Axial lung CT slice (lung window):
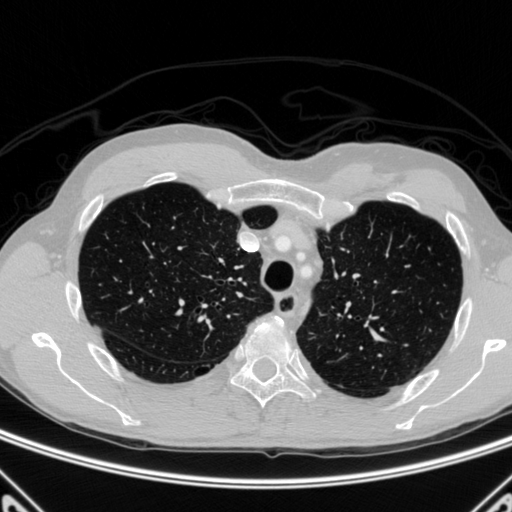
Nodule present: no